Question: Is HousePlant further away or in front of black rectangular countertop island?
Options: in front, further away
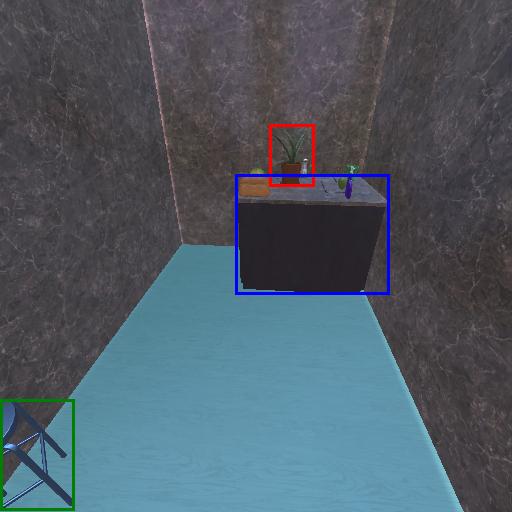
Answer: in front